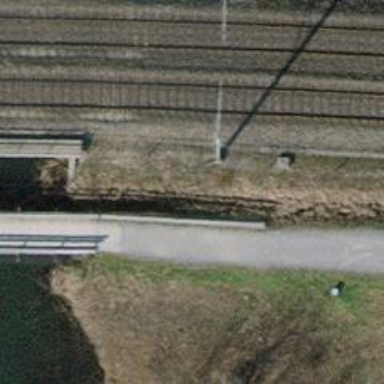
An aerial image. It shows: Track crossing fine gravel bridge with Grade1 tracktype.